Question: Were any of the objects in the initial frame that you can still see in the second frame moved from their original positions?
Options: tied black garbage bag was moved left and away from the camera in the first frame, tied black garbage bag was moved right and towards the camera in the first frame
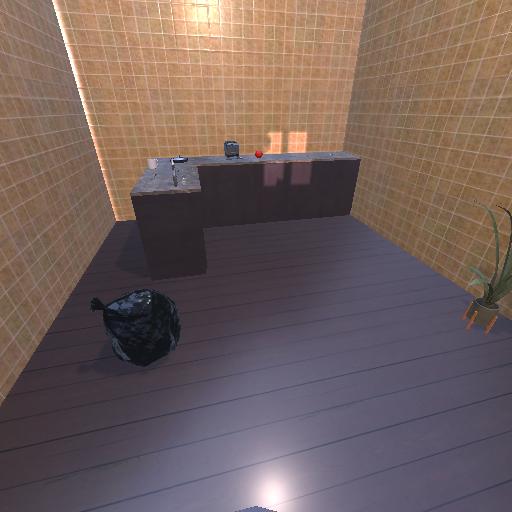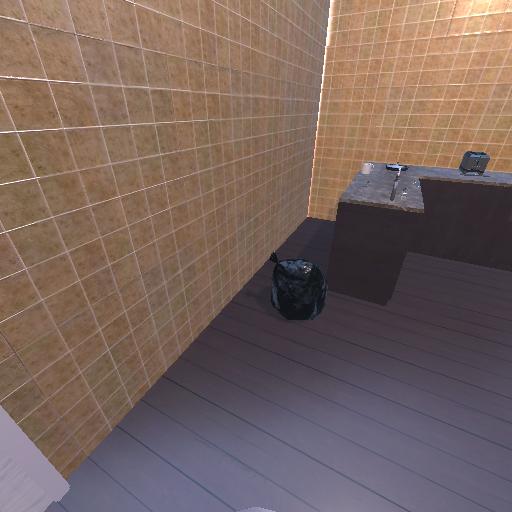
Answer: tied black garbage bag was moved left and away from the camera in the first frame